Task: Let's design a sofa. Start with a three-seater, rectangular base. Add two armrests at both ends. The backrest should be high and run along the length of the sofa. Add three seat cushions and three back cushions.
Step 238:
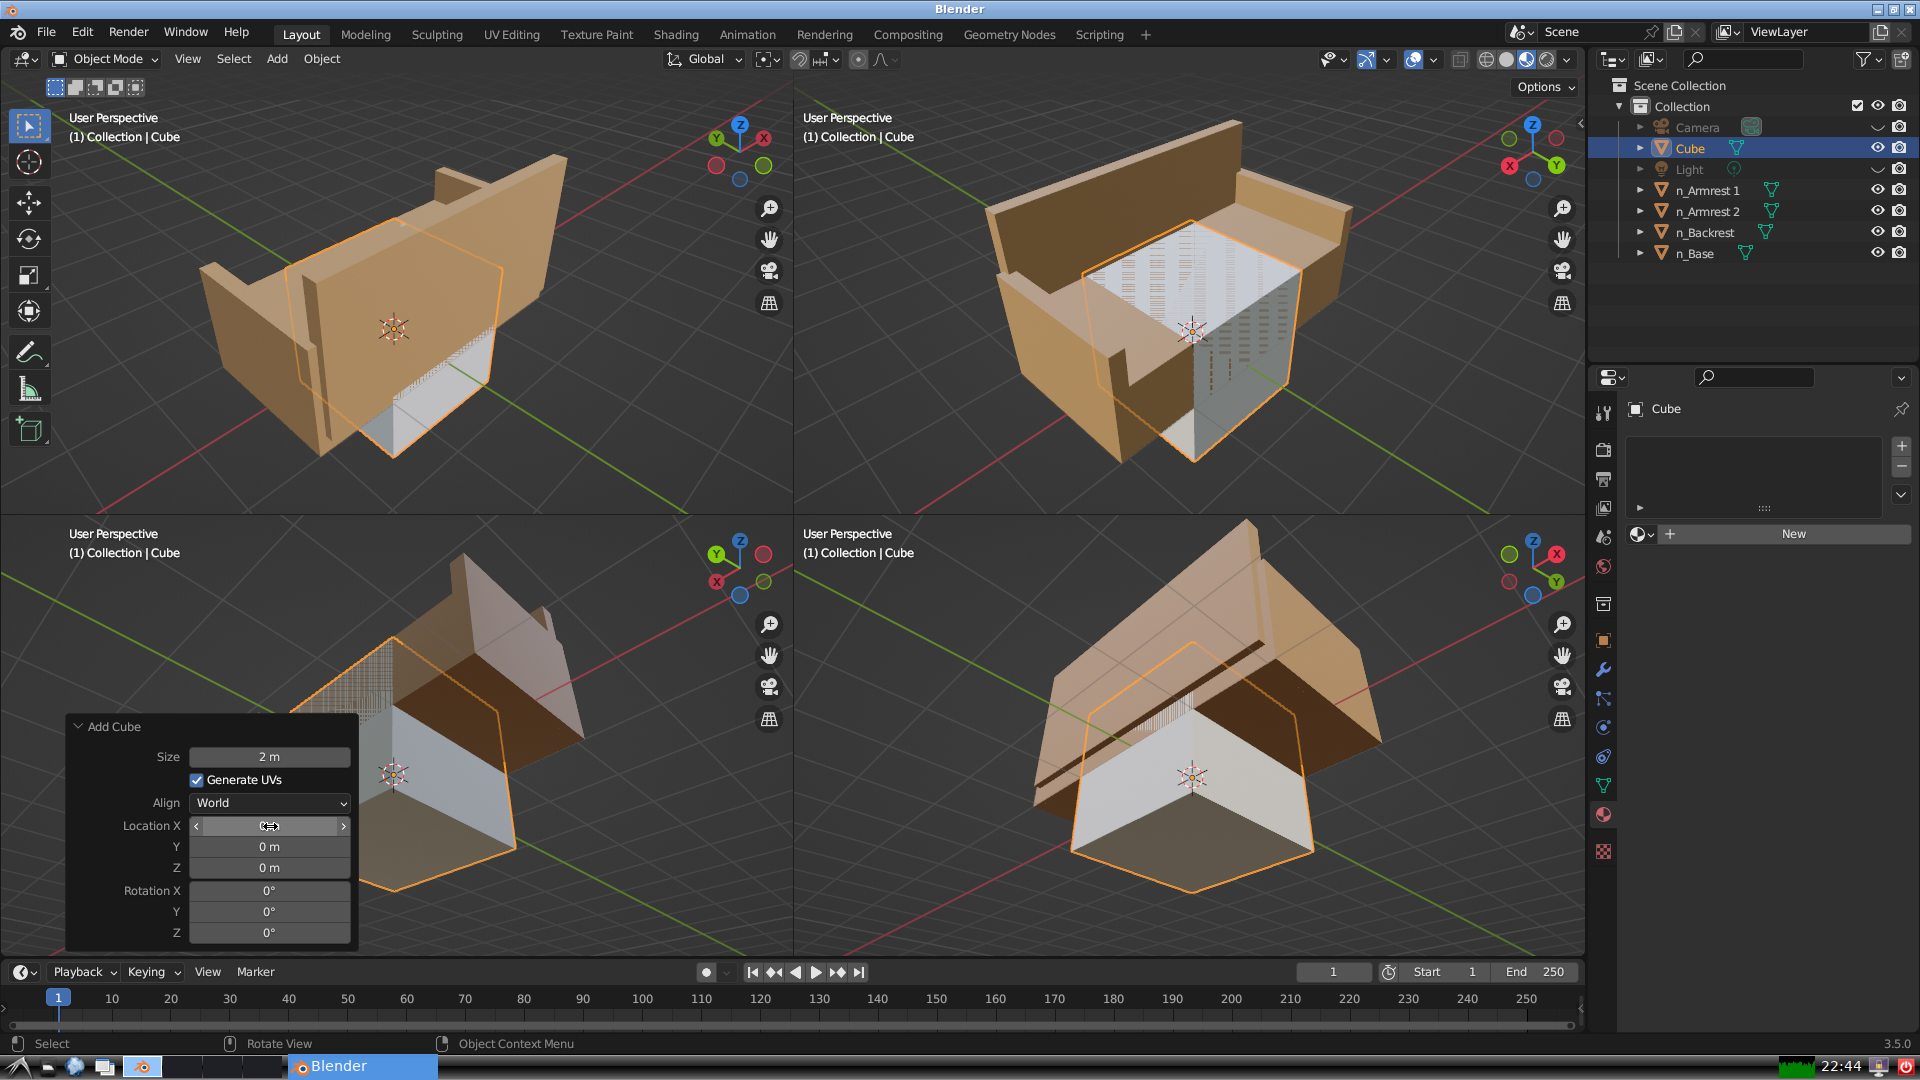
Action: click: no